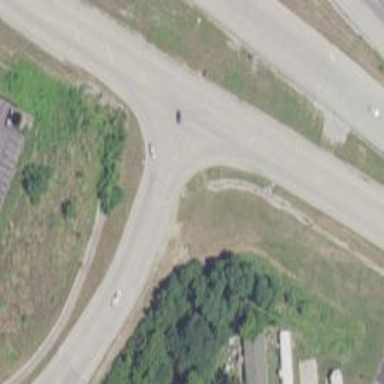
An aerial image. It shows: Trunk link highway.